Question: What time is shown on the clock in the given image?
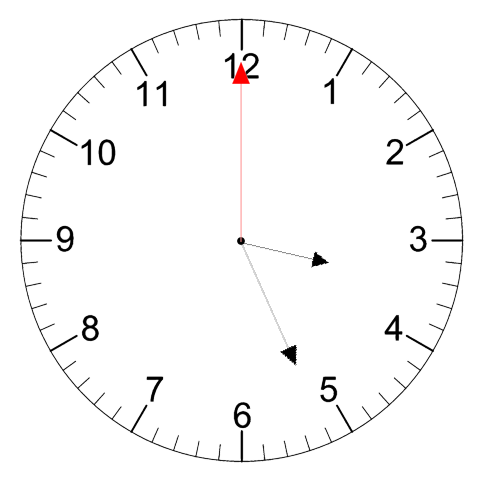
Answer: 03:26:00